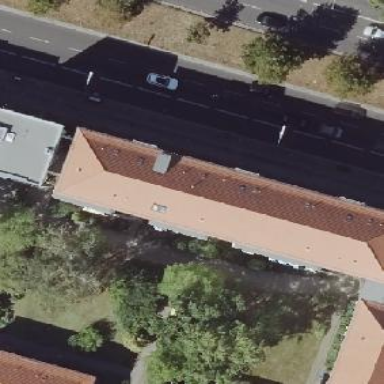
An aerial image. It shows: Hipped roof apartment building.